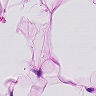
Metastatic tissue present: no